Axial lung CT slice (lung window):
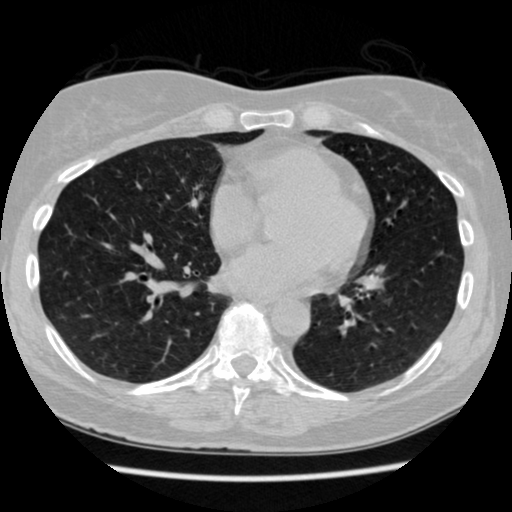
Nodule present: no